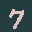
Label: 7